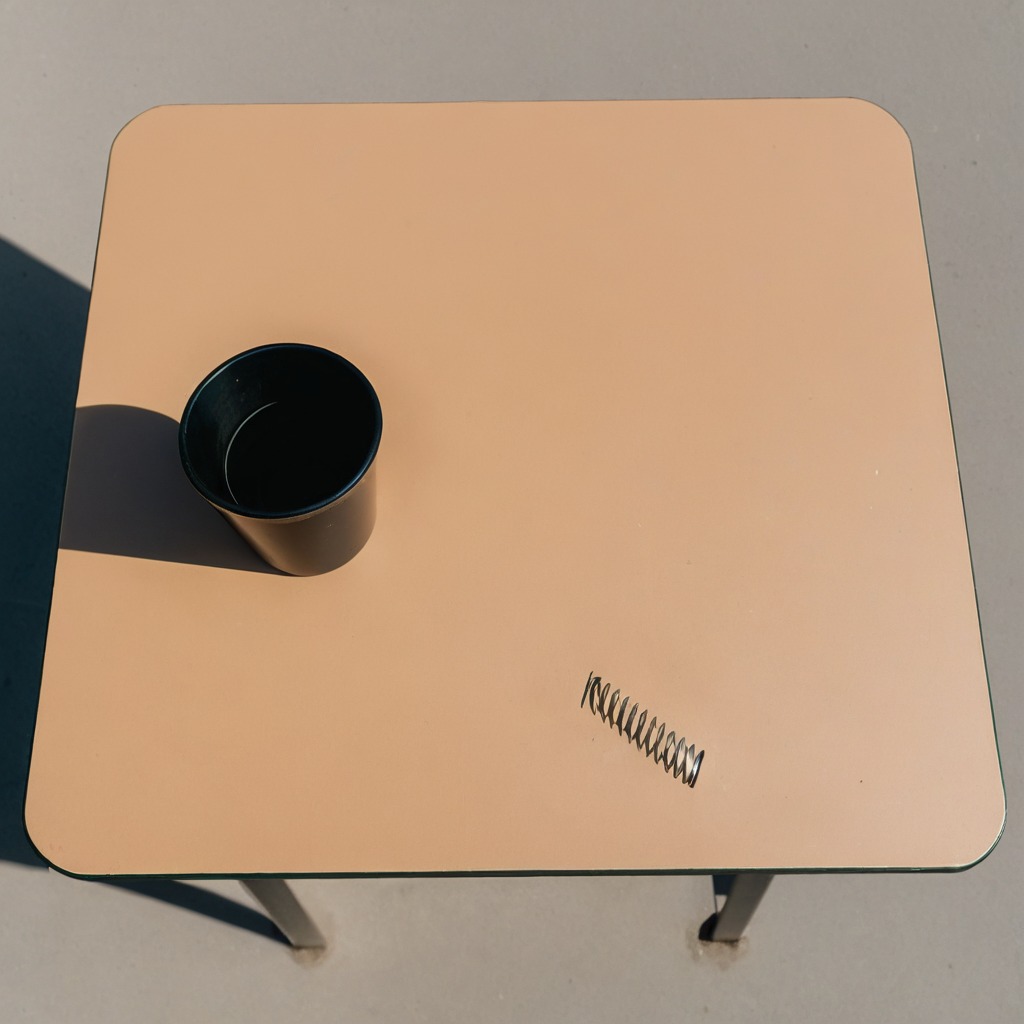
A coiled metal spring is lying on the table.